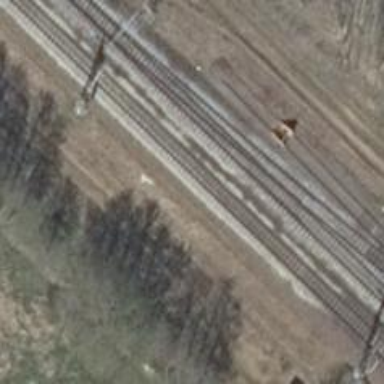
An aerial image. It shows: Railway switch with the turnout side on the left.